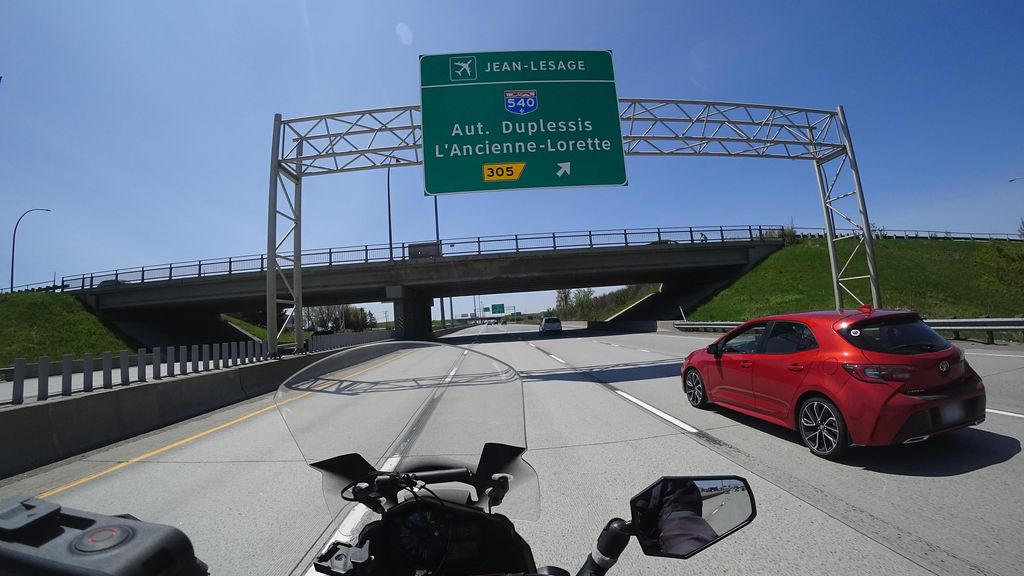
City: quebec_city